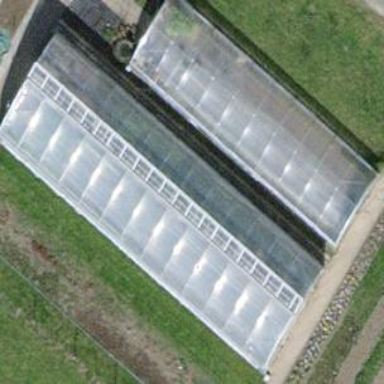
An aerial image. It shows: Greenhouse.